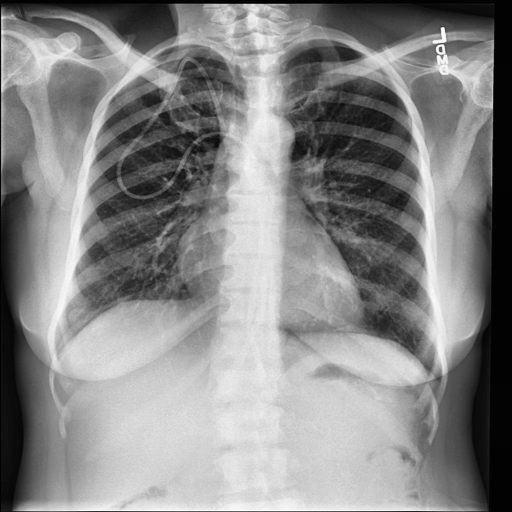
Finding: NORMAL